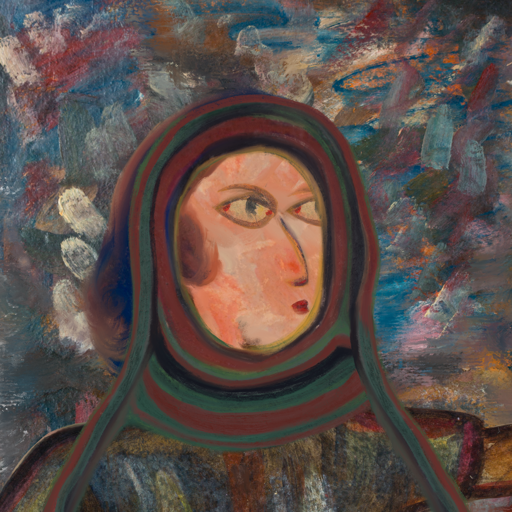
Background: Boggyland, Head And Neck Side: Roy_Bahadur, Face Side: GypsyMother, Bust: Mosgoul, Hair Side: Mother_And_Son_Son, Head Accessory: After_Raid_Scarf, Second Necklace: Blank, Necklace: Blank, Baby: Blank